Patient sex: F
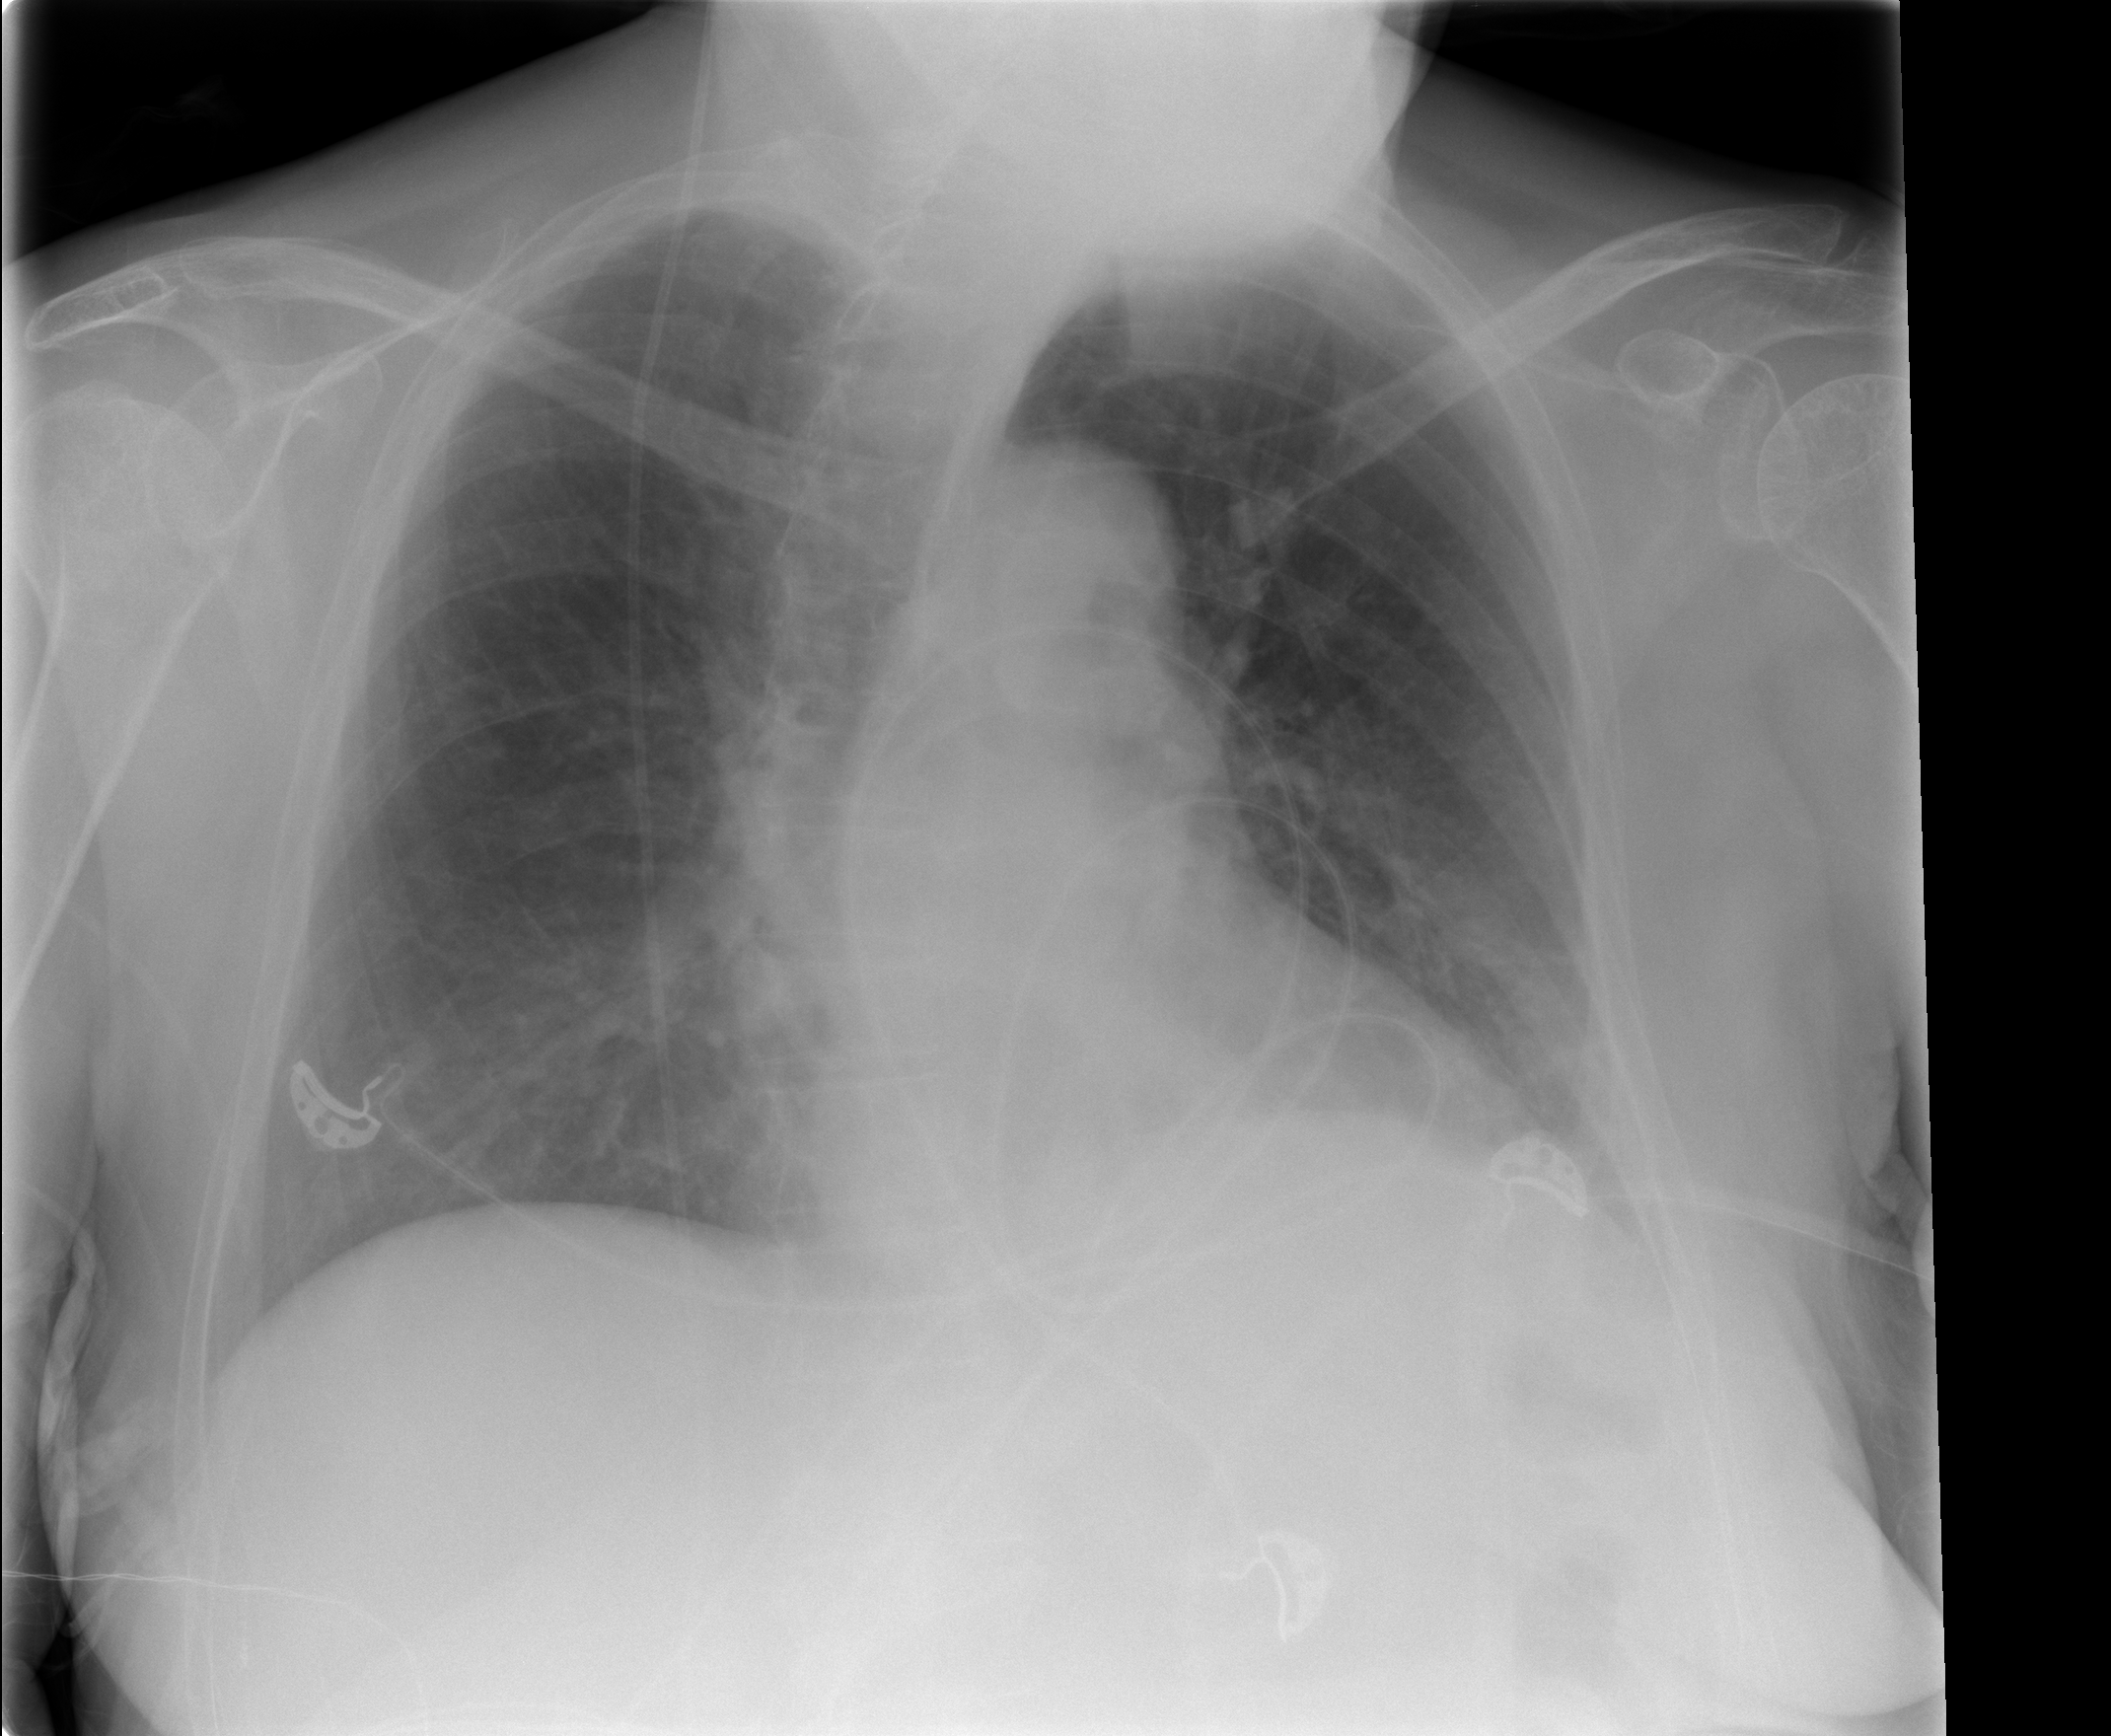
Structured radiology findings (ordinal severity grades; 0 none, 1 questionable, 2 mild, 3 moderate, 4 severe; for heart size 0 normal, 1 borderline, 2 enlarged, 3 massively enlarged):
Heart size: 0
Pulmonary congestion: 0
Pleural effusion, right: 0
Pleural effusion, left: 0
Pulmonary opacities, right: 0
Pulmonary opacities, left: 0
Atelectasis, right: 0
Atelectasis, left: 1